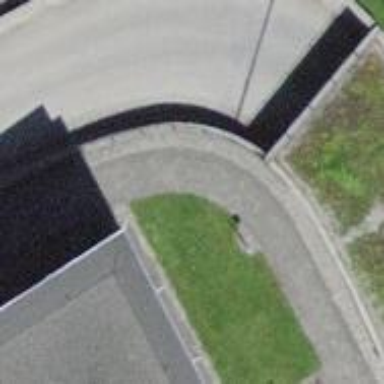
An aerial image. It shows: Footway surfaced with paving stones.